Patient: sex F, age 71
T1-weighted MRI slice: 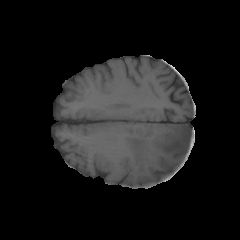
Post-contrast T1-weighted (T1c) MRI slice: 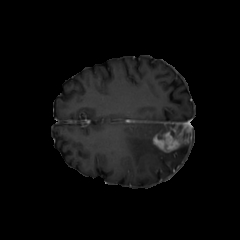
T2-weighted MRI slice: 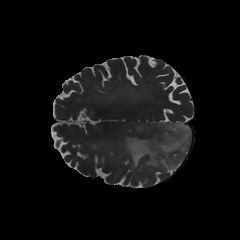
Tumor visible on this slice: yes
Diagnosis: Glioblastoma, IDH-wildtype
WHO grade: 4